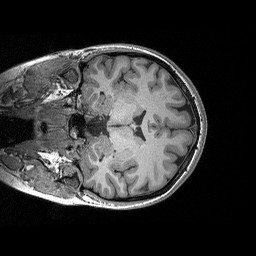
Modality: T1w
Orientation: coronal
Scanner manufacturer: siemens
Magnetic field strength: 3 T
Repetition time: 2.3 s
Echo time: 0.00298 s